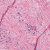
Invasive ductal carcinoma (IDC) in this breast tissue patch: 0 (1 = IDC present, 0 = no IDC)